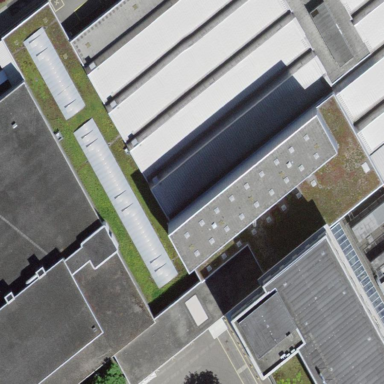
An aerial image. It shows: Industrial building with flat roof.